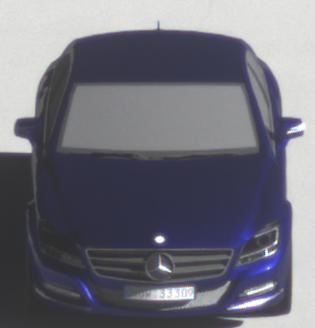
Make: Mercedes-Benz
Model: CLS Coupé 350
Detailed model: CLS-Class (218) Coupé
Model produced from: 2011/01
Model produced until: 2014/07
Doors: 4
Color: blue
Road condition: dry road
Daytime: morning or afternoon
Contrast: high contrast